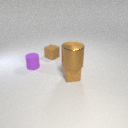
large brown metal cylinder above small brown rubber cube